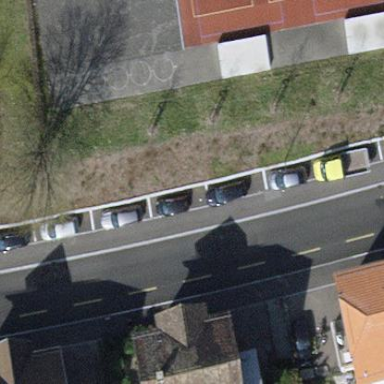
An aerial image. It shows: Parking available on the street side.